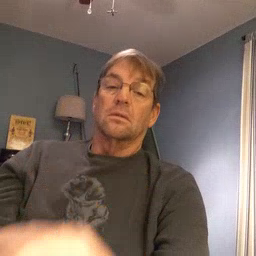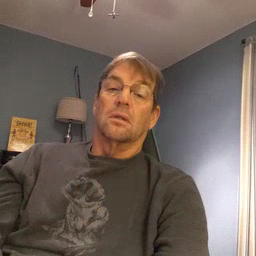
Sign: face